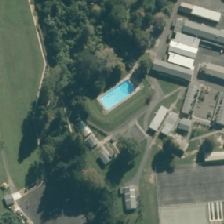
Land cover: urban_parkland